Question: What is the reading of this measurement?
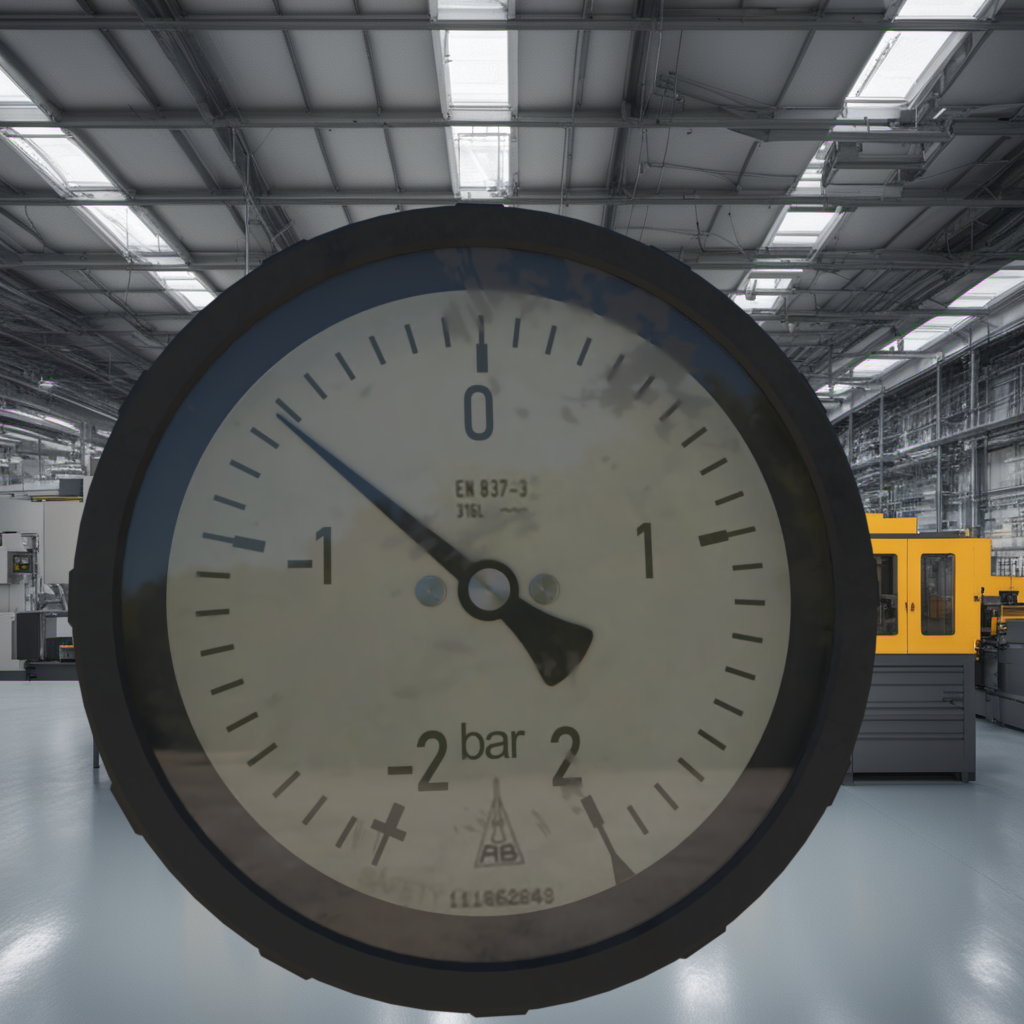
Answer: The result is -0.66
Question: What is the value range of the measurement in the image?
Answer: The range is from -2 to 2
Question: What is the minimum and maximum value range of the measurement in the image?
Answer: The minimum value is -2 and the maximum value is 2